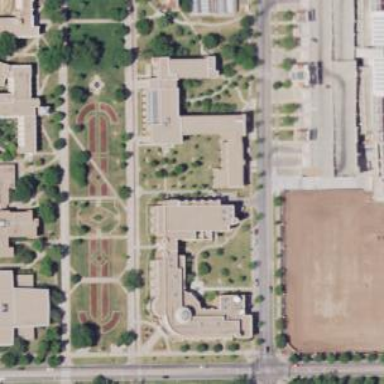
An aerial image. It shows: View of university building.